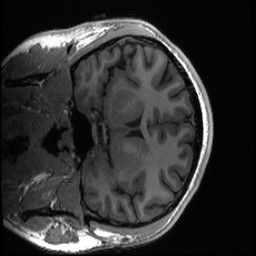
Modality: T1w
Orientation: coronal
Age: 18
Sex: female